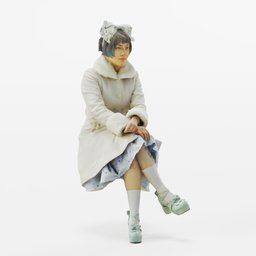
Label: people